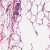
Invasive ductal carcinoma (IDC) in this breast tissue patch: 0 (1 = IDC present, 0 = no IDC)